Question: I want to scan and get all the Application files in my computer.
I know how to get them, but I want only the applications which are Executable (except for Installers).
Basically, what I want is the same function steam uses.
Example:

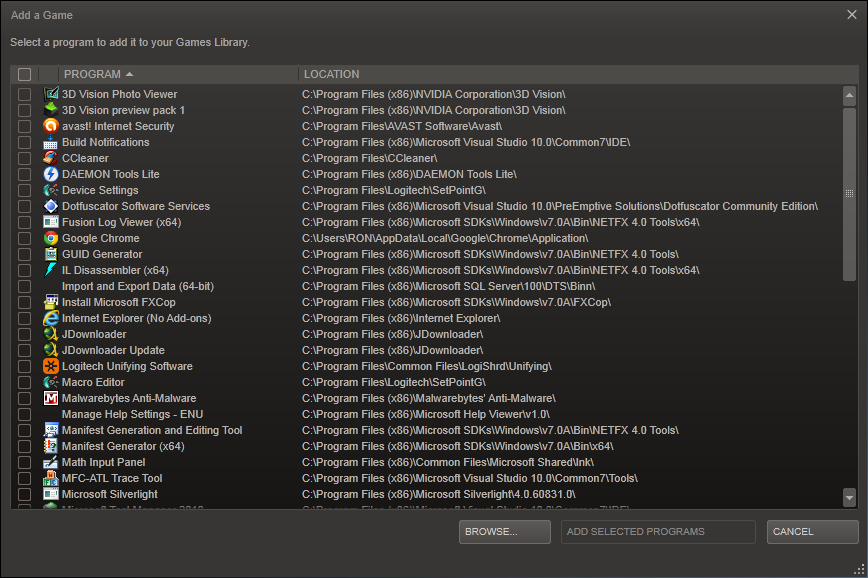
Answer: If you want to get the list of installed applications on your system, you can query the registry. Refer to <URL> for an example.